Question: I am building a FB canvas app that has share functionality, my plan is to use 'FB.ui()' dialos for this purpose.
My research came up with two methods of doing this:
- <URL>
however, when i share a link via my time line i get a more the more advanced dialog which allows many different options of sharing (having several options, timeline, friends timeline, group, page or private message)
Is there any way of geting the advanced share dialog in my own app?
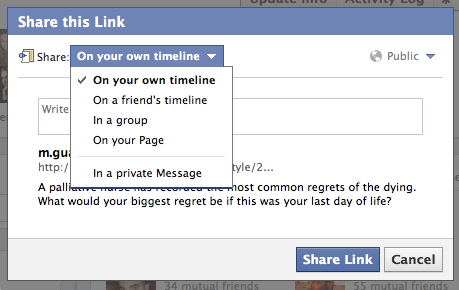
Answer: You can redirect users to the old share pages, or display this in a popup.
'''
http://www.facebook.com/sharer/sharer.php?u=[url]&t=[title]
'''
This is slightly less flexible than FB.ui - no action links etc. But, it does give you those advanced sharing options.